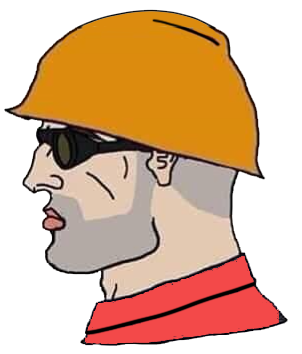
Label: 4_Yes_Chad